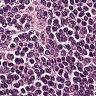
Metastatic tissue present: no